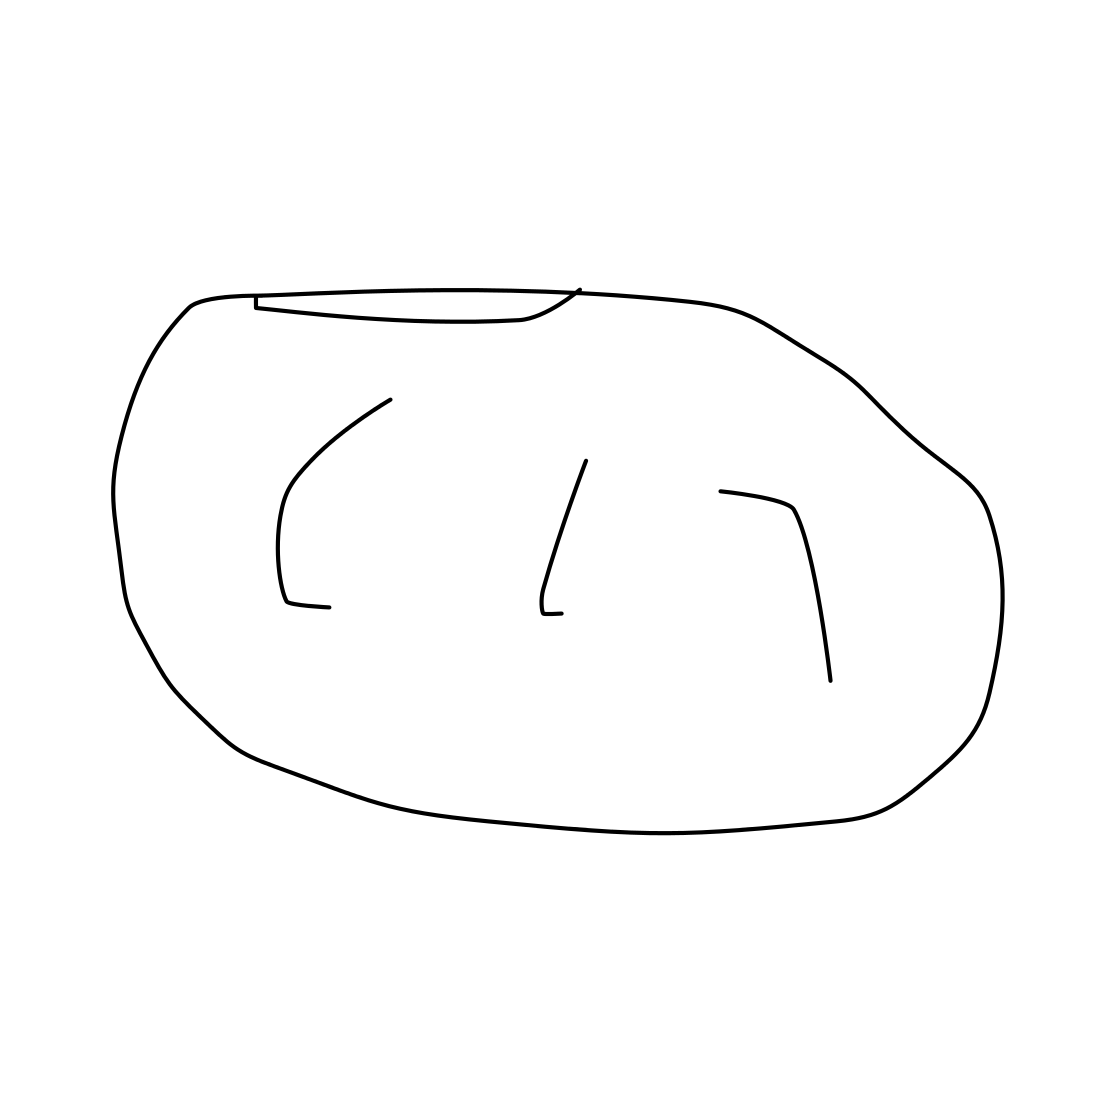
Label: tomato